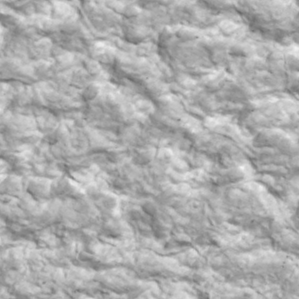
Label: non_frost